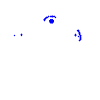
Particle: proton